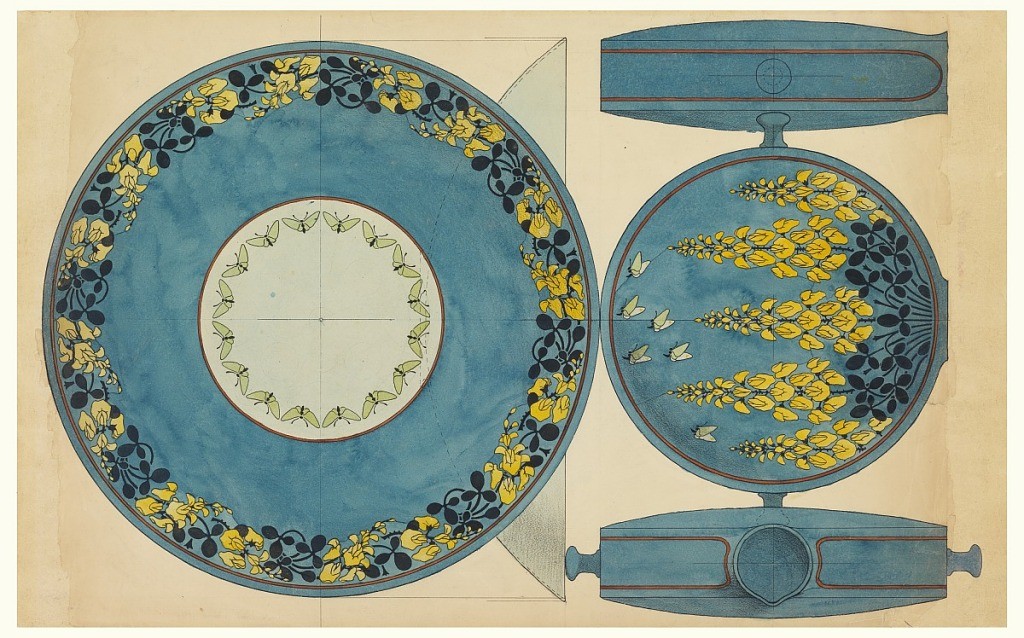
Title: Design for Pitcher and Basin
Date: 1875–85
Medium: Pen and black ink, brush and watercolor, graphite and black chalk on paper
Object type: Drawing
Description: A pitcher in the shape of a pilgrim's flask with small, knob handles occupies the upper half of the sheet. The vessel has a peacock-blue body and is decorated with suspended yellow wisteria blossoms and six flying moths below.  The vessel is illustrated in elevation from both sides and also seen in plan.  The pitcher is trimmed by a thin red border on all sides.  A matching footed basin in plan and elevation occupies the lower half of the sheet.  A ring of smaller yellow wisteria blossoms creates a wide border around the basin, while the bowl is pale green bordered by darker green moths.  The bowl and basin rim are trimmed with red.